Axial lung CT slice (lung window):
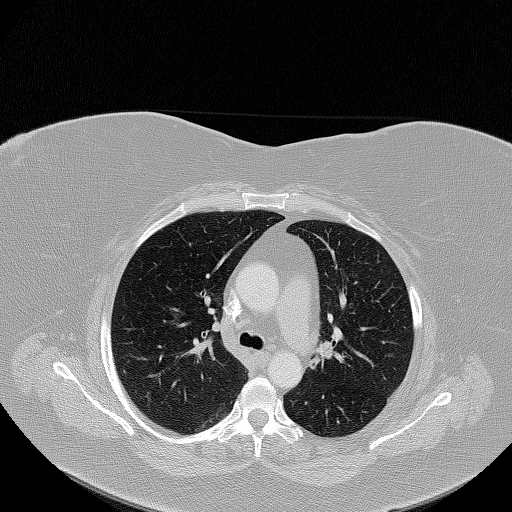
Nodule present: no